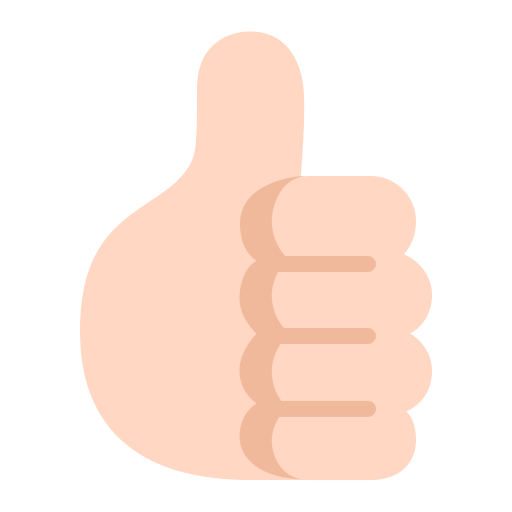
thumbs up flat light